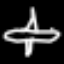
Label: airplane